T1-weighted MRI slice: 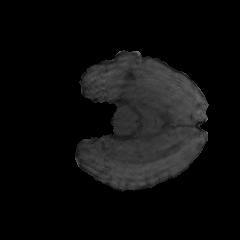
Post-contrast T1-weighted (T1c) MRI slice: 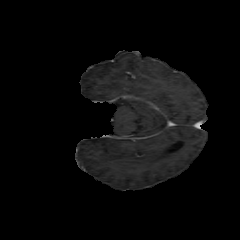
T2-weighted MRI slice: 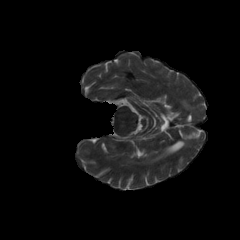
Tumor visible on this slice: no